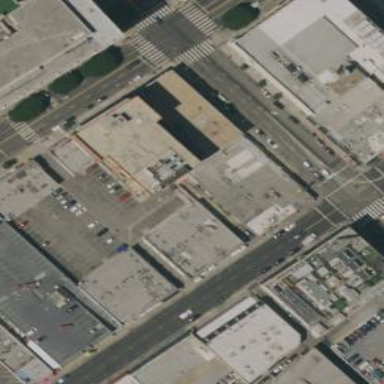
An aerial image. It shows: Retail building.